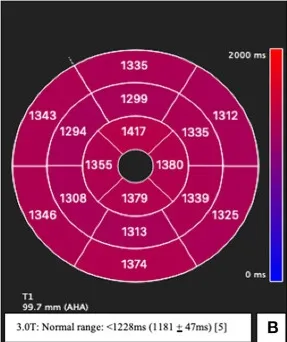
Representative native T1 mapping image and the corresponding late gadolinium enhancement (LGE) image at presentation. (B) Bullseye plot showing the native T1-times. Segmentation was performed according to the AHA 16-segment model. Native T1 times were increased in all segments irrespective of the presence/absence of LGE.
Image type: chart (chart)